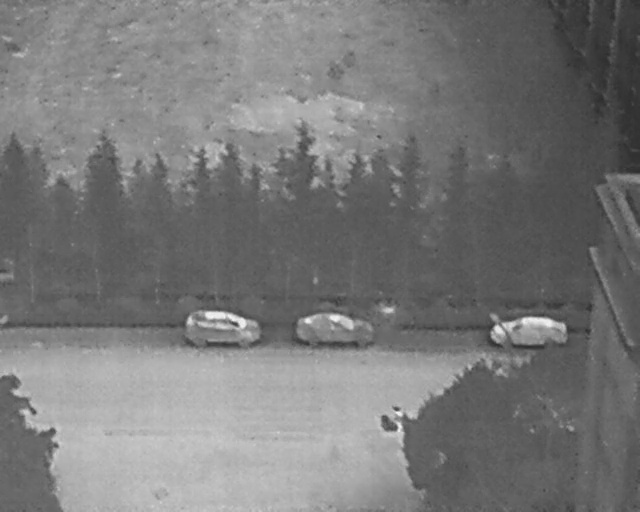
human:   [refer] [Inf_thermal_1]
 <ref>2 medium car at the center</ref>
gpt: <box>[[31, 57, 37, 71, 2], [49, 56, 54, 71, 2]]</box>